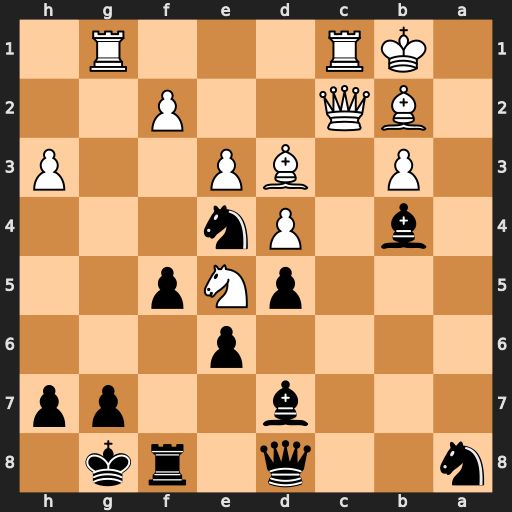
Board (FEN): n2q1rk1/3b2pp/4p3/3pNp2/1b1Pn3/1P1BP2P/1BQ2P2/1KR3R1
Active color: b
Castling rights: -
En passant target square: -
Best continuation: Nd2+ Qxd2 Bxd2